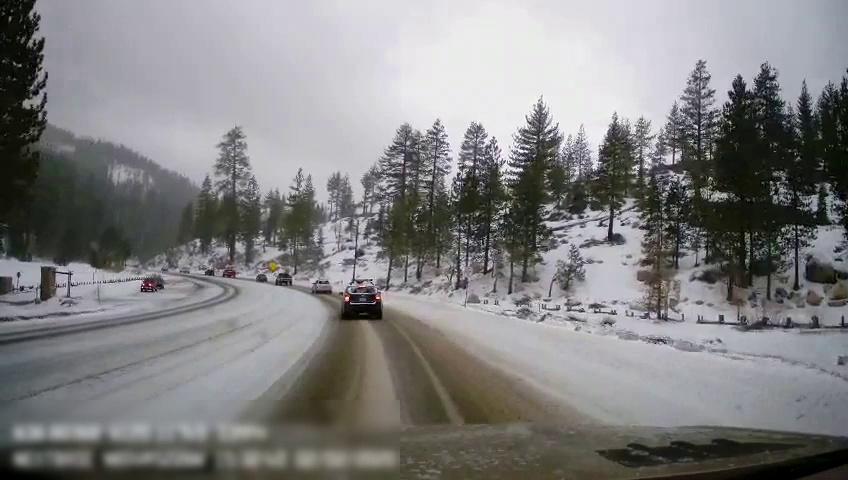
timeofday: Day
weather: Snowy
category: Drivable Space
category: Vehicles | SUV
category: Vehicles | SUV
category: Vehicles | Car
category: Vehicles | Truck
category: Vehicles | Car